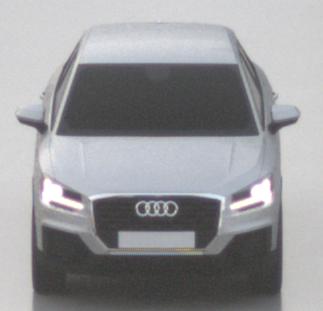
Make: Audi
Model: Q2
Model produced from: 2016
Model produced until: 2020
Doors: 5
Color: white
Road condition: wet road
Daytime: sunrise or sunset
Contrast: low contrast